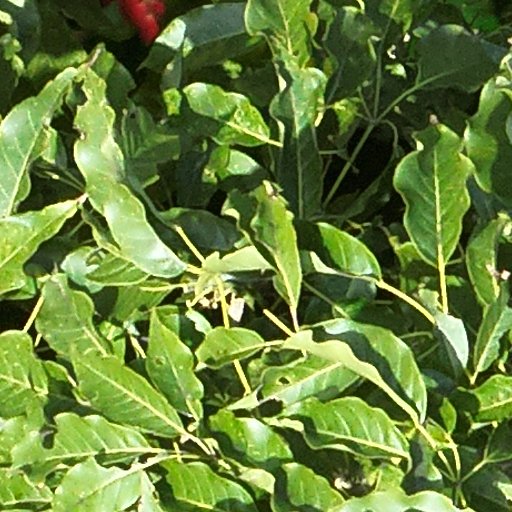
Species: Tabebuia rosea
GBIF accepted scientific name: Tabebuia rosea
Crown area (m\u00b2): 103.676